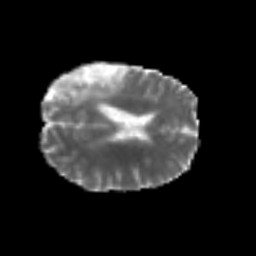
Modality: MD
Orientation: axial
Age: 49
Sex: male
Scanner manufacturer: siemens
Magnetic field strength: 3 T
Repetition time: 6.1 s
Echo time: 0.101 s